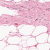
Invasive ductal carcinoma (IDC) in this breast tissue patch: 0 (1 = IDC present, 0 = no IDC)